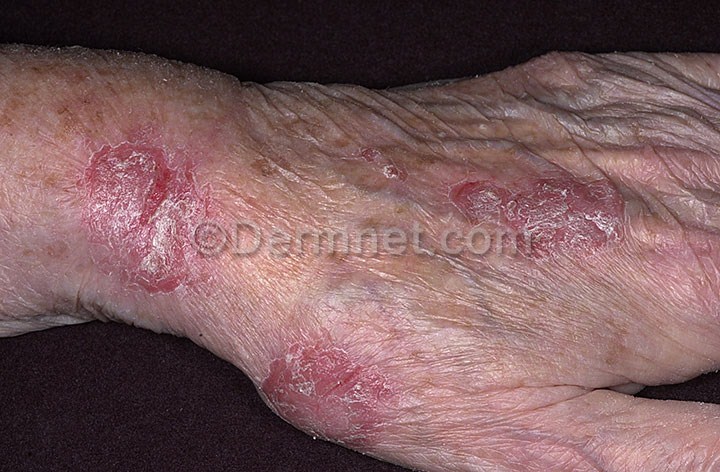
Disease: Psoriasis pictures Lichen Planus and related diseases